Aerial crown-view tile of a tropical tree (Barro Colorado Island, Panama), acquired 20240813:
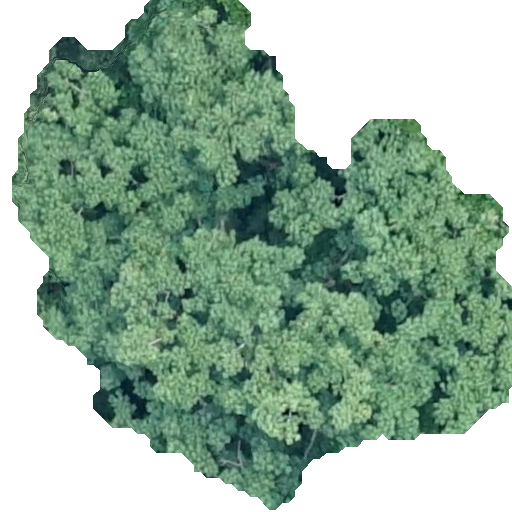
Species: Pseudobombax septenatum
GBIF accepted scientific name: Pseudobombax septenatum
Crown area: 254.483 m²